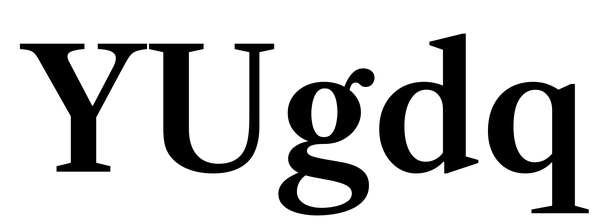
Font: LibreCaslonText_SemiBold